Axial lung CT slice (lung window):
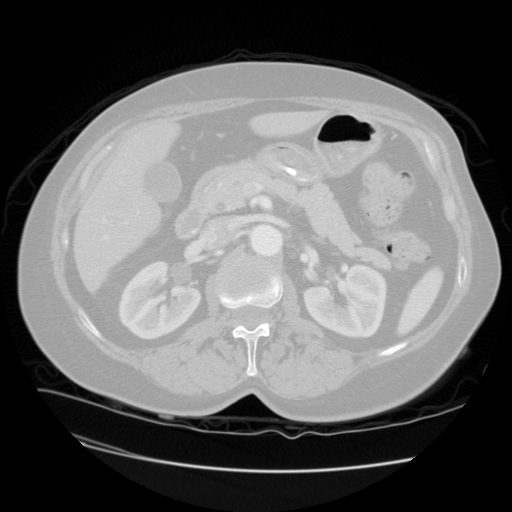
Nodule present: no